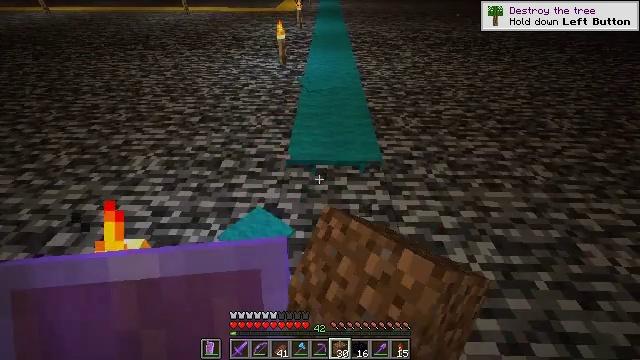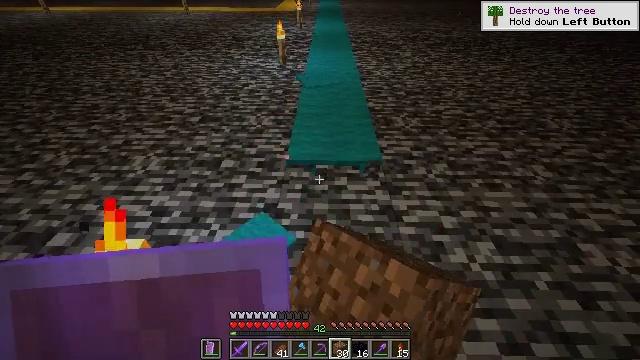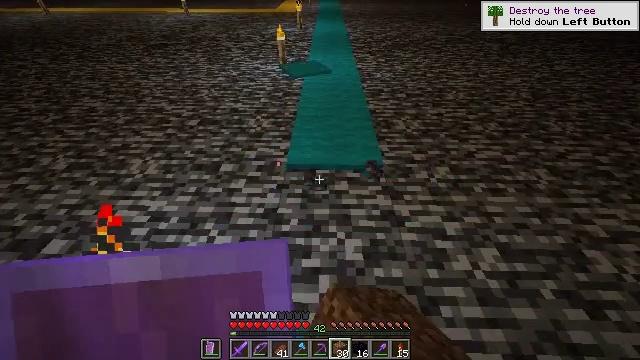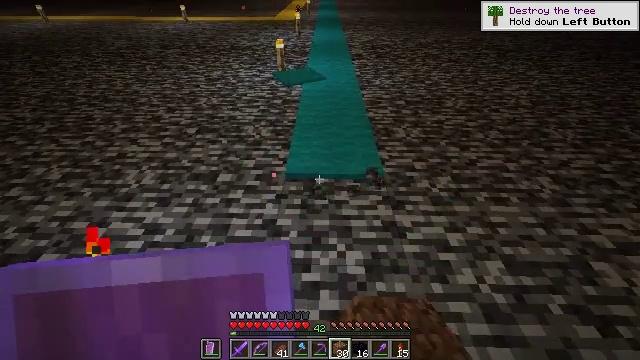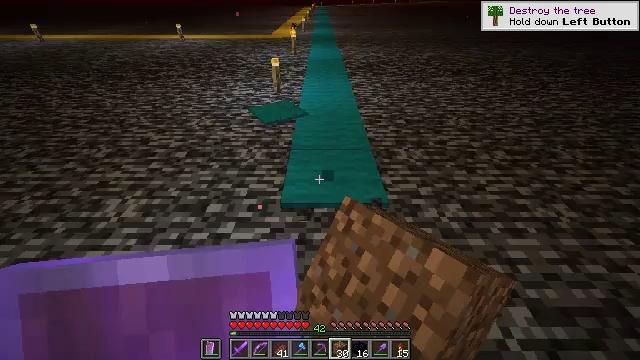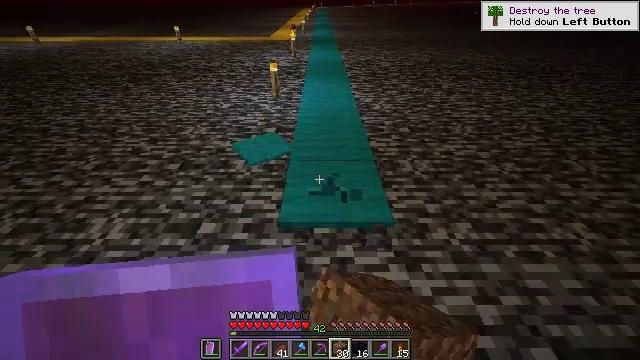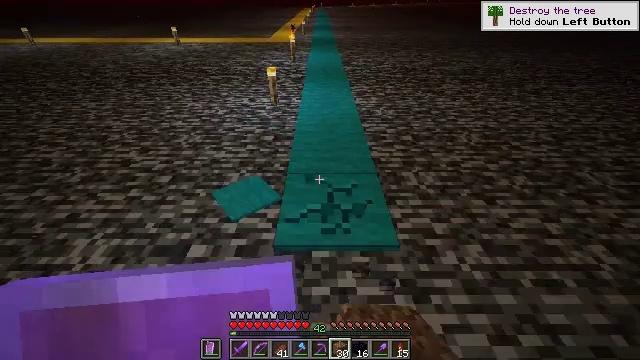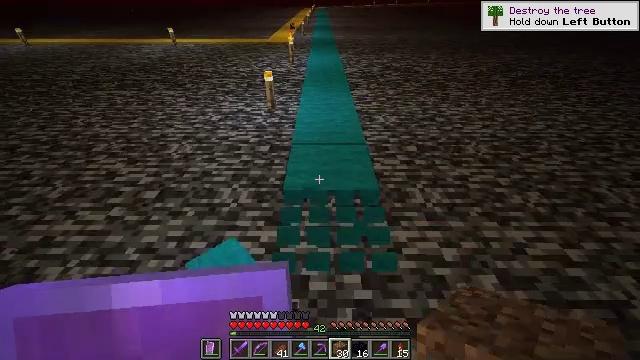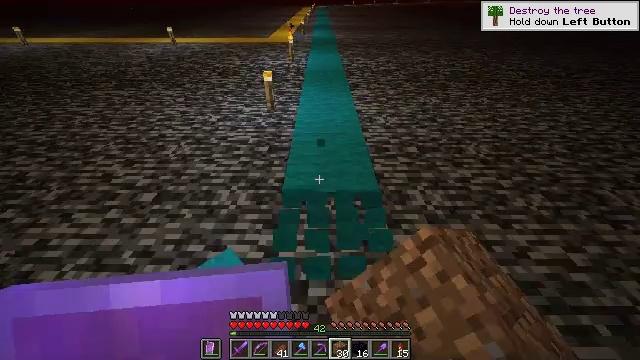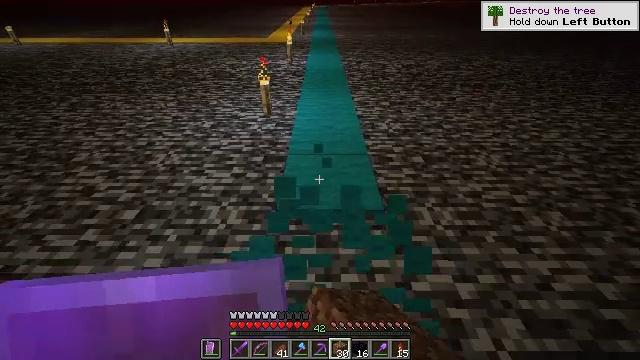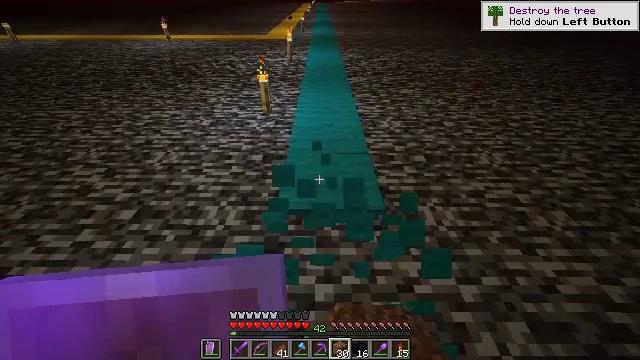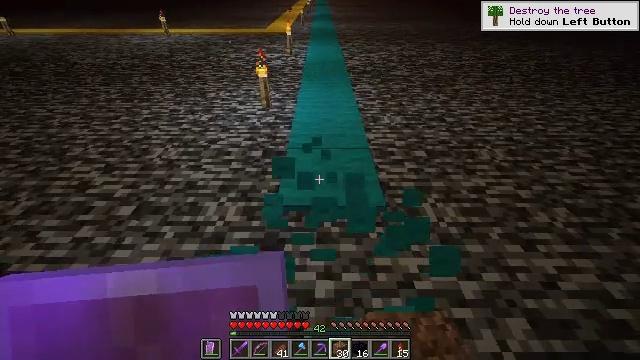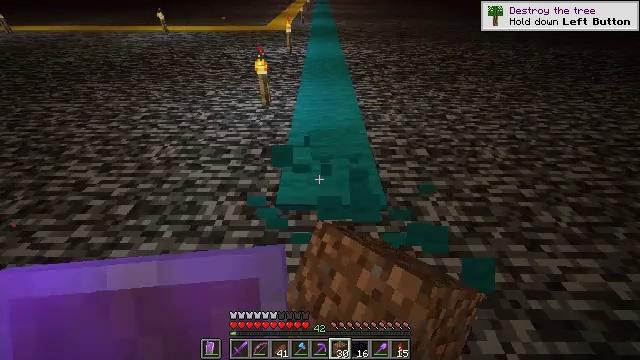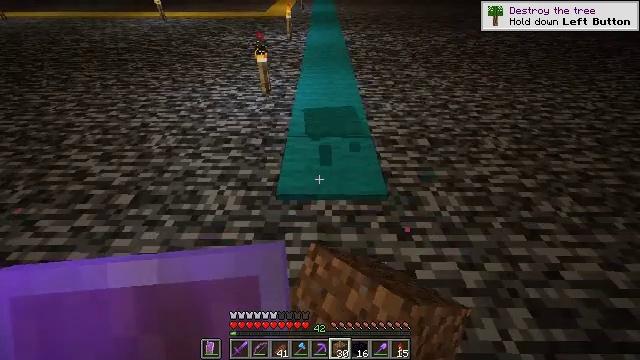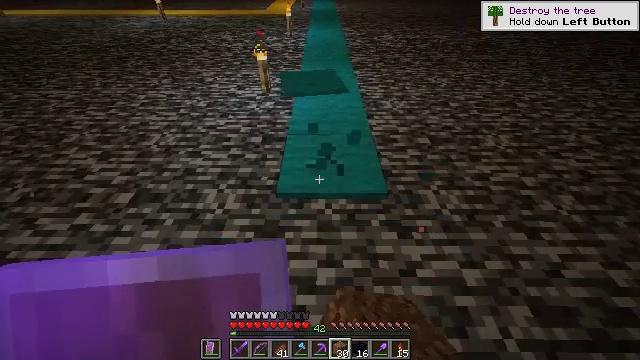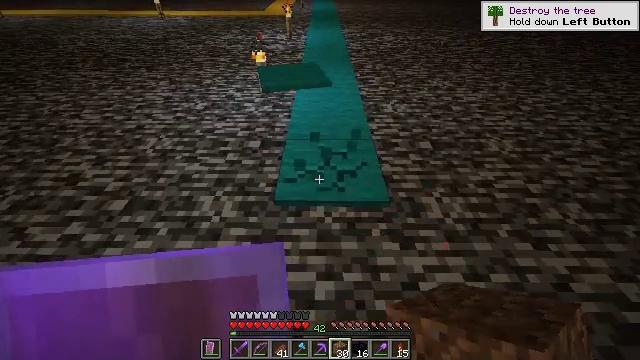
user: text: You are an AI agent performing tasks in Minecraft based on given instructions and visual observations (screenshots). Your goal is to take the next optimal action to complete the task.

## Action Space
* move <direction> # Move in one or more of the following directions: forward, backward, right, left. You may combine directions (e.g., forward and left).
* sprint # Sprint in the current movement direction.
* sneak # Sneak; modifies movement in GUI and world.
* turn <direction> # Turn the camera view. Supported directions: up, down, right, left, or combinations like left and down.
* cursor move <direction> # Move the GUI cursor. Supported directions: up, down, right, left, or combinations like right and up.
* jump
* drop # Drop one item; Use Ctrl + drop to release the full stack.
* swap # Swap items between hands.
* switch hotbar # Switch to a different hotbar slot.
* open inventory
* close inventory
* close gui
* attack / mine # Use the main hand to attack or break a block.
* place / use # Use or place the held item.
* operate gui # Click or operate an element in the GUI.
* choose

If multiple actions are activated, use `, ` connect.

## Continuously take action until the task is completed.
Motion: motion action
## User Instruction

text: mine block cyan carpet
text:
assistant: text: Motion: attack / mine
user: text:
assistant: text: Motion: move forward, attack / mine
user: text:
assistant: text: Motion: move forward, turn up, attack / mine
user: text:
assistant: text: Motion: move forward, turn up, attack / mine
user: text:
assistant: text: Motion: move forward, attack / mine
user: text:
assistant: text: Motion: move forward, attack / mine
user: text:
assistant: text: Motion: move forward, attack / mine
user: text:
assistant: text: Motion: move forward, attack / mine
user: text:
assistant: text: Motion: attack / mine
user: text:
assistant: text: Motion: attack / mine
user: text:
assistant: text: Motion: turn down, attack / mine
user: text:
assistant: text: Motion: attack / mine
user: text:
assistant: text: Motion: turn down, attack / mine
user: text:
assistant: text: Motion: attack / mine
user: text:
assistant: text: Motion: move forward, attack / mine
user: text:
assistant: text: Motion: move forward, attack / mine
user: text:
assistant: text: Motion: move forward, attack / mine
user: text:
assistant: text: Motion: move forward, attack / mine
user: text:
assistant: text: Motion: move forward, attack / mine
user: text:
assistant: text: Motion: attack / mine
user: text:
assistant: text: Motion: attack / mine
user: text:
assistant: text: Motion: attack / mine
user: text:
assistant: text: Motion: attack / mine
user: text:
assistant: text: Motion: attack / mine
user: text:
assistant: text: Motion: move forward, attack / mine
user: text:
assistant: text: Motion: move forward, attack / mine
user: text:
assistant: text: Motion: move forward, attack / mine
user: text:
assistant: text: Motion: move forward, attack / mine
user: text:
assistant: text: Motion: move forward, attack / mine
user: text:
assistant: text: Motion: attack / mine